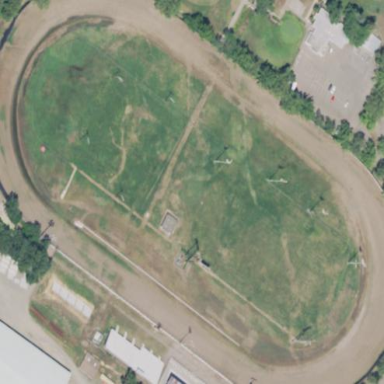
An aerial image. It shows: Motor sport raceway.